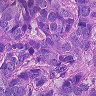
Metastatic tissue present: yes